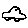
Label: car